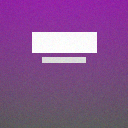
Screen state: on